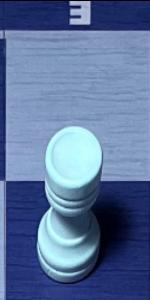
Label: Rook_White